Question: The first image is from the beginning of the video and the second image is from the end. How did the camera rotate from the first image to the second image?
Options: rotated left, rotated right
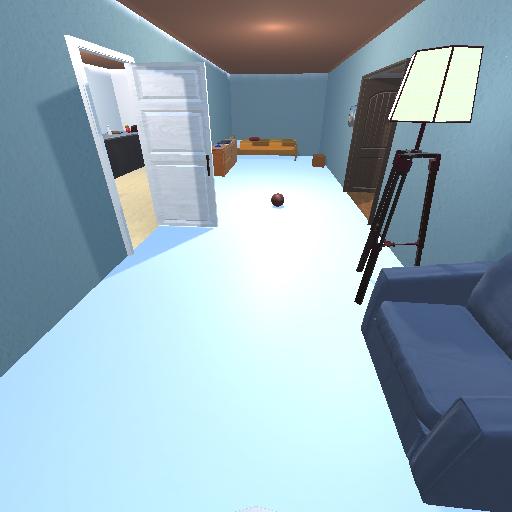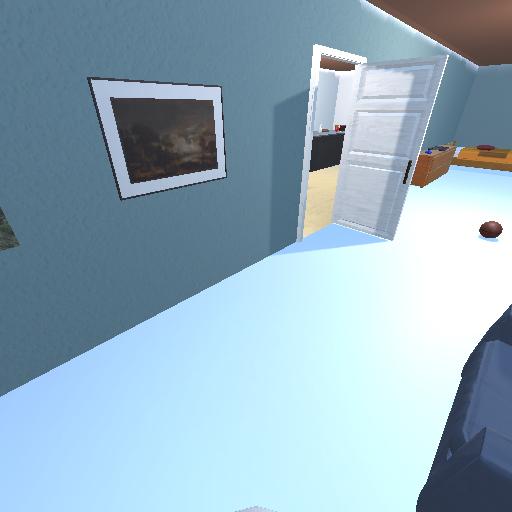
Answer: rotated left